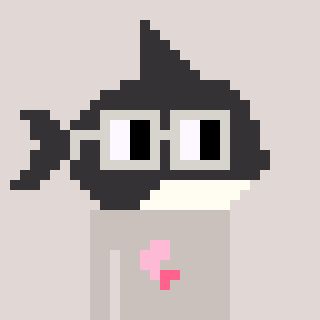
a pixel art character with square light gray glasses, a orca-shaped head and a foggrey-colored body on a warm background